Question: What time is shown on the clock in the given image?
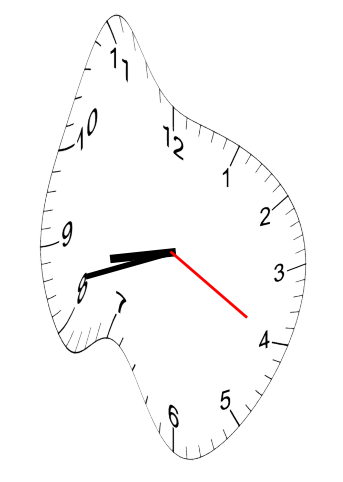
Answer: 08:42:20